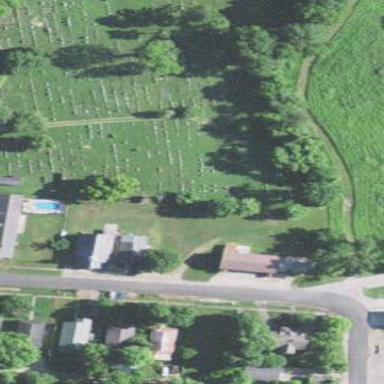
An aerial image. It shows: Cemetery.